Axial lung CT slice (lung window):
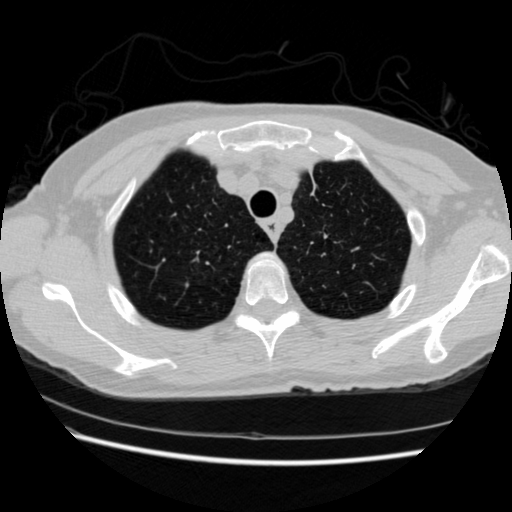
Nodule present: no